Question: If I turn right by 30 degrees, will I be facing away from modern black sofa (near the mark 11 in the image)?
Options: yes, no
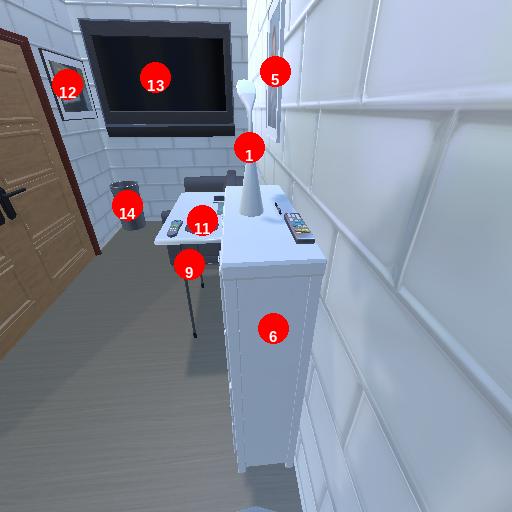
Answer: yes